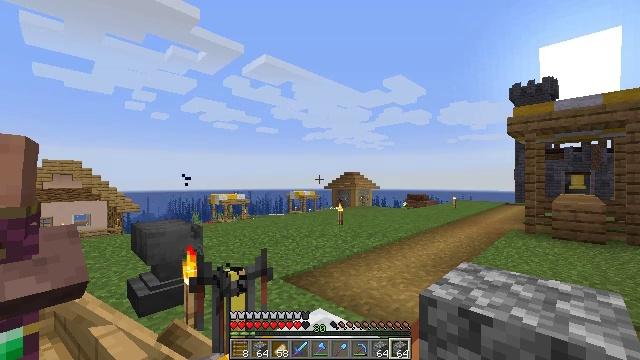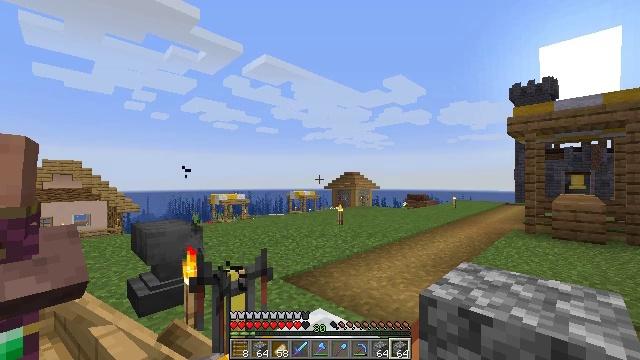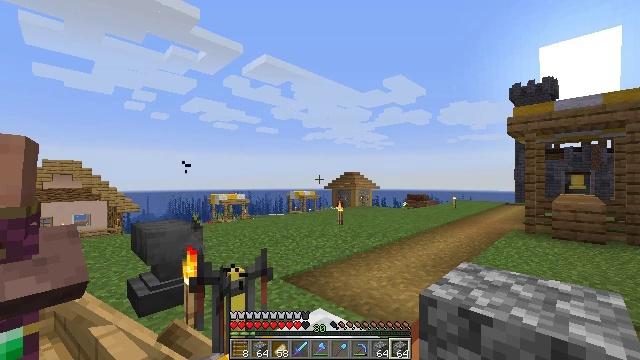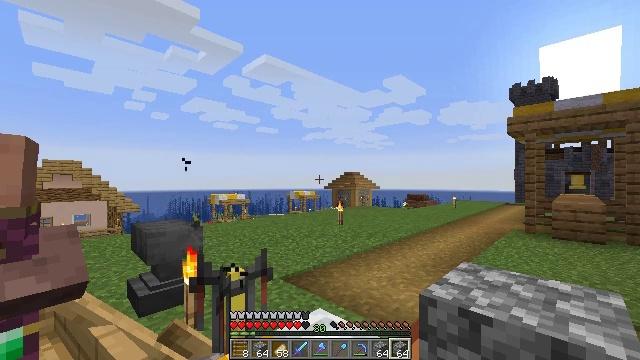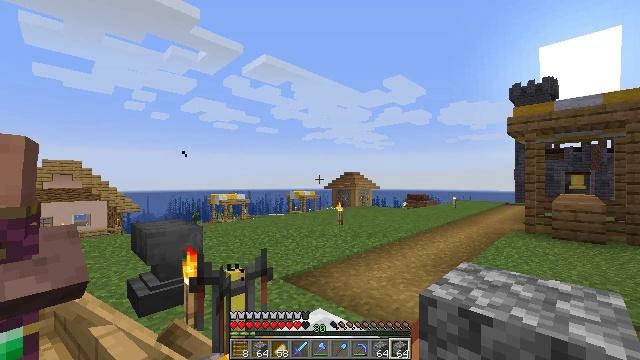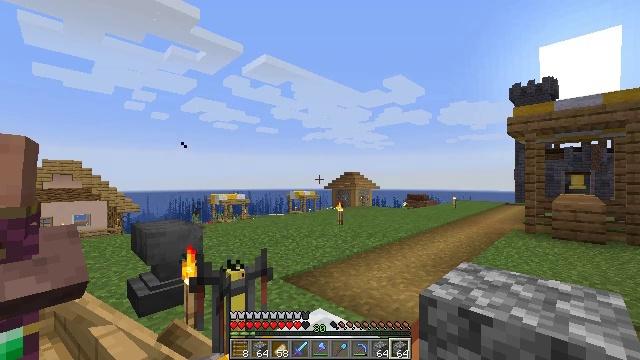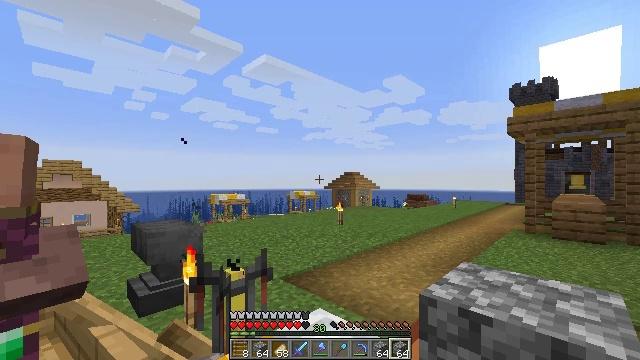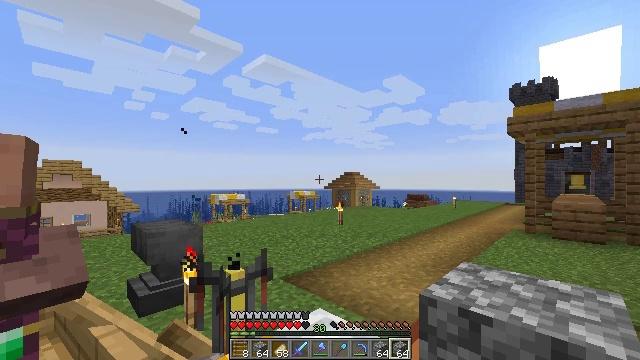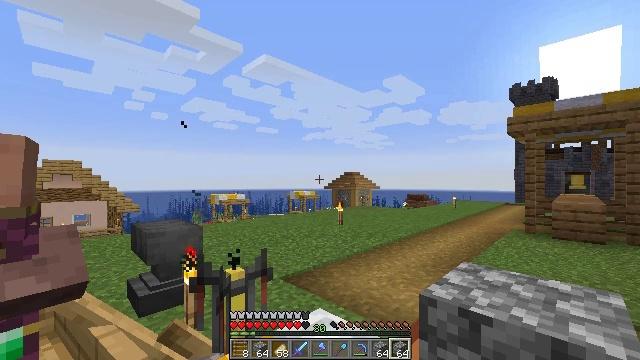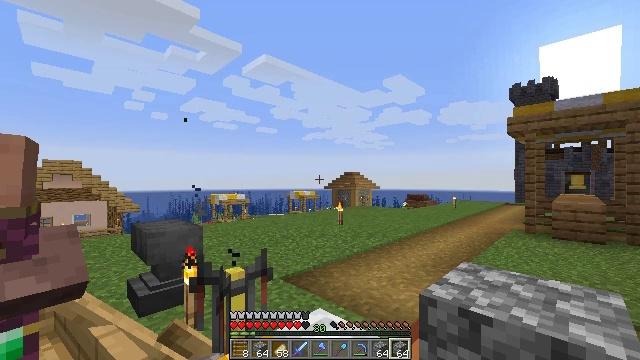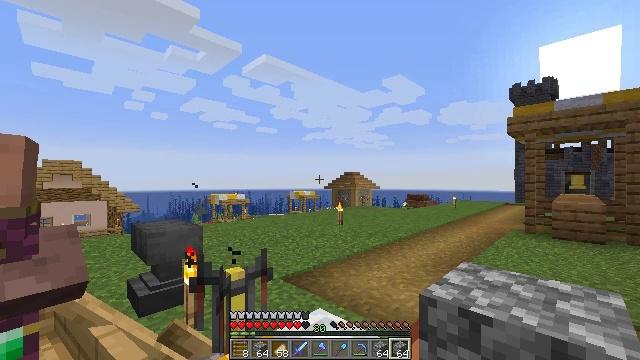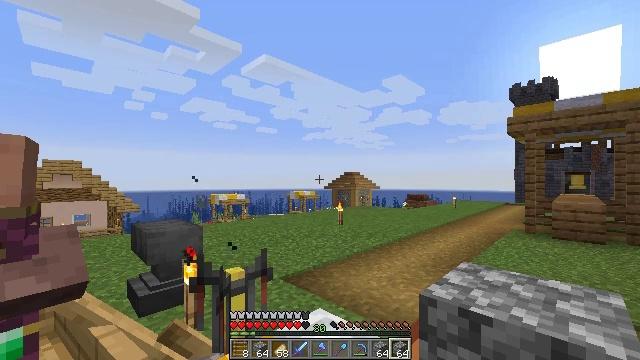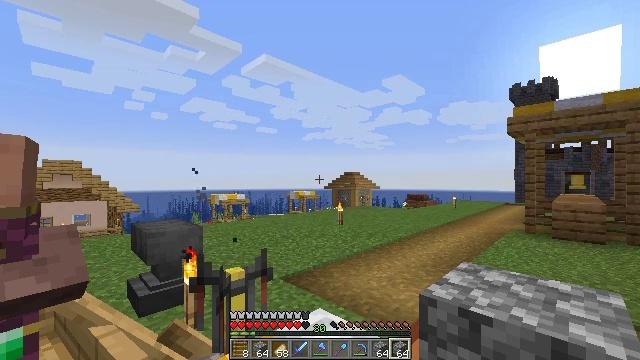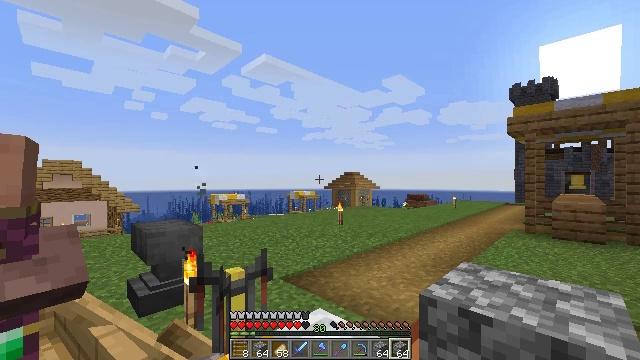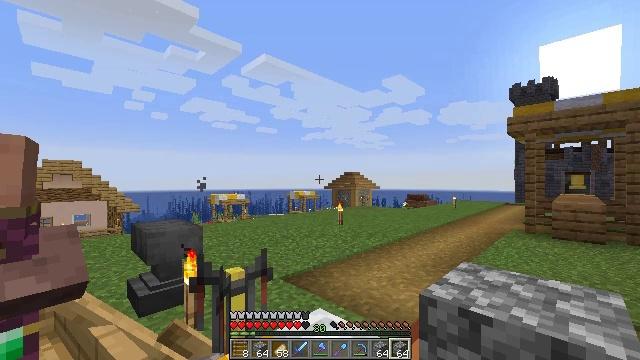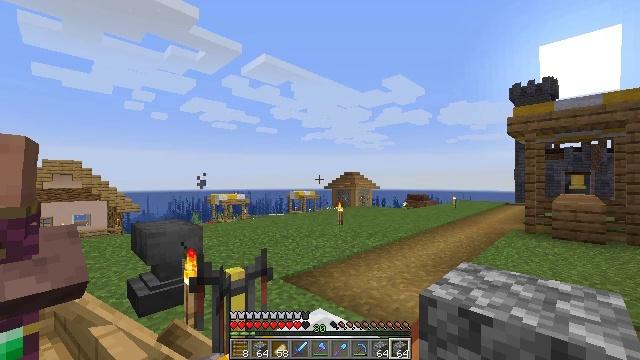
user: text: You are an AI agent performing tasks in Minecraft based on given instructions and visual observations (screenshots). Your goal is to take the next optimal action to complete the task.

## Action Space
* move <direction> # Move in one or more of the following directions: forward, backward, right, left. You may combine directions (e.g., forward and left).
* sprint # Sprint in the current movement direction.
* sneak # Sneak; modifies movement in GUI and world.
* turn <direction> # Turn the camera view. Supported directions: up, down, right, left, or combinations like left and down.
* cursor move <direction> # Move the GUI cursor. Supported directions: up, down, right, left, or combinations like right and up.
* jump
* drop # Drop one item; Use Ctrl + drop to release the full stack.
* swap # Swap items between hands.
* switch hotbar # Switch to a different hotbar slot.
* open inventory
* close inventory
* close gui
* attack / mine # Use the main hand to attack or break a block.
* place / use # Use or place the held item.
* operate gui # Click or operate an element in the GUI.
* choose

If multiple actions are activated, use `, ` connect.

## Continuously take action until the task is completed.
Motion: motion action
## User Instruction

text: Get a diamond hoe by crafting it.
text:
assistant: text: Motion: no_op
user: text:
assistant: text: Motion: no_op
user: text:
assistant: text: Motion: no_op
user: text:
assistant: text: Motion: no_op
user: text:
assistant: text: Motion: no_op
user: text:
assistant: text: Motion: no_op
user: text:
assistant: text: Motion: no_op
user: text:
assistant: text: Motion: no_op
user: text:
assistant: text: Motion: no_op
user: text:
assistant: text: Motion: no_op
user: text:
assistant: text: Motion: no_op
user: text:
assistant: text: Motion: no_op
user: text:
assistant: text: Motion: no_op
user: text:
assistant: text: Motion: no_op
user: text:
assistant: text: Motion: no_op
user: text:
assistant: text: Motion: no_op
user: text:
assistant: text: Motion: no_op
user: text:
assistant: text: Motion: no_op
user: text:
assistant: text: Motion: no_op
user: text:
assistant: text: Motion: no_op
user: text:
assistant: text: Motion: no_op
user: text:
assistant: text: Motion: no_op
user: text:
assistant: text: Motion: no_op
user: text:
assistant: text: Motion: no_op
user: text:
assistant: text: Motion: no_op
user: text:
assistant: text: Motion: no_op
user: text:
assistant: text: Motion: no_op
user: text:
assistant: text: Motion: no_op
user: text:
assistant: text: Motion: no_op
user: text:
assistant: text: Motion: no_op